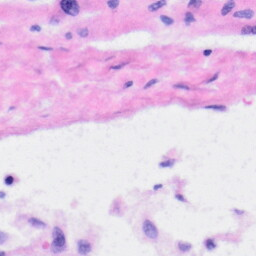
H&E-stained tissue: Liver